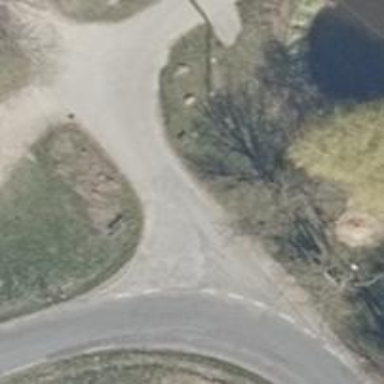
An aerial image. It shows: Asphalt road designated for service vehicles.